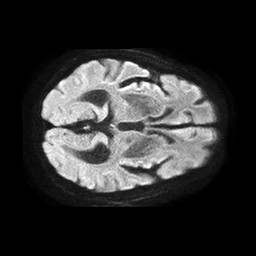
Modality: TRACE
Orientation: axial
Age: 73
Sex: male
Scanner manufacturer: philips
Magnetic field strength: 1.5 T
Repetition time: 4.6 s
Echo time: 0.08631 s